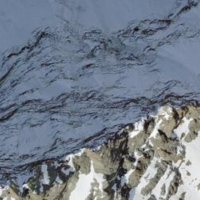
EUNIS habitat code: 49
Species observed at this site:
Pyrrhocorax graculus